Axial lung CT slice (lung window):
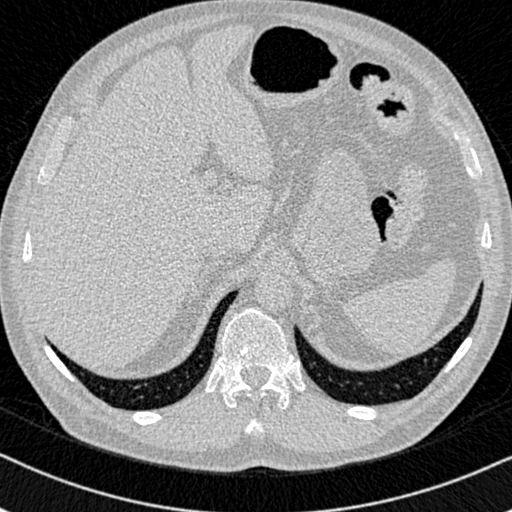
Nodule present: no